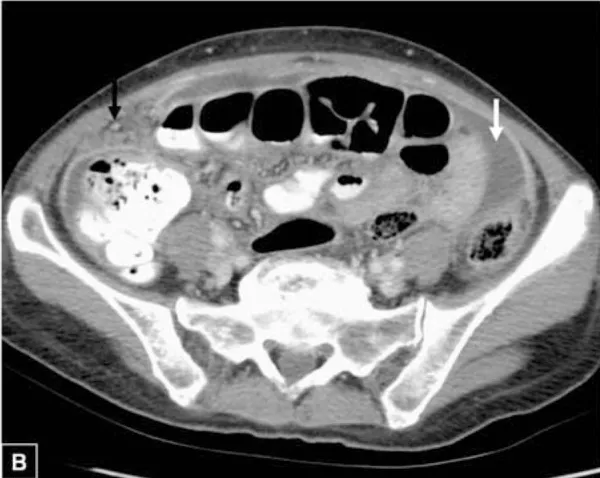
56-year-old woman had suffered from abdominal fullness for three months. . (B) Axial contrast-enhanced CT scan shows the nodules of the omentum (black arrow) and loculated ascites (white arrow).
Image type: radiology (ct)